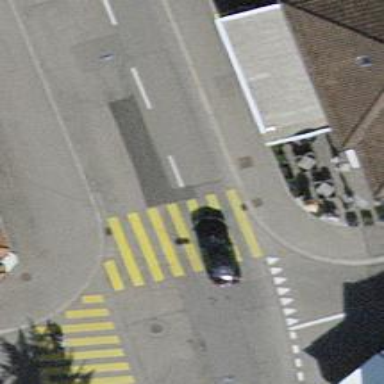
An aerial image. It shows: Kerb serving as barrier.